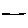
Label: line